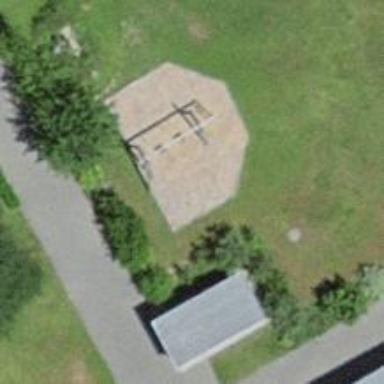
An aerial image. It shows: Playground area for leisure activities on the land.